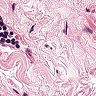
Metastatic tissue present: no